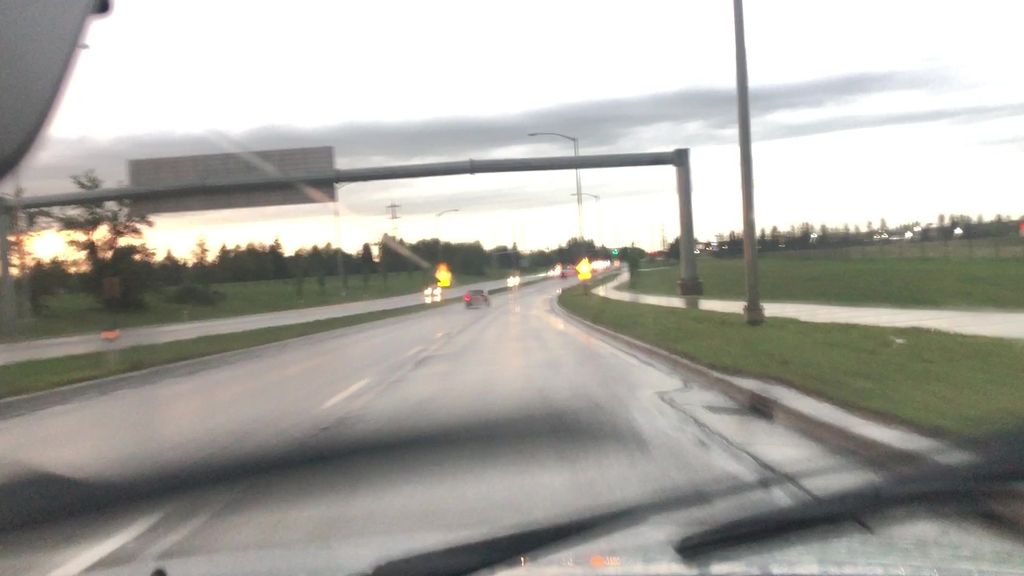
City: edmonton